Field crop: maize
Growth stage: 2
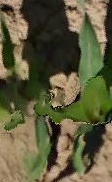
Species: maize